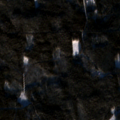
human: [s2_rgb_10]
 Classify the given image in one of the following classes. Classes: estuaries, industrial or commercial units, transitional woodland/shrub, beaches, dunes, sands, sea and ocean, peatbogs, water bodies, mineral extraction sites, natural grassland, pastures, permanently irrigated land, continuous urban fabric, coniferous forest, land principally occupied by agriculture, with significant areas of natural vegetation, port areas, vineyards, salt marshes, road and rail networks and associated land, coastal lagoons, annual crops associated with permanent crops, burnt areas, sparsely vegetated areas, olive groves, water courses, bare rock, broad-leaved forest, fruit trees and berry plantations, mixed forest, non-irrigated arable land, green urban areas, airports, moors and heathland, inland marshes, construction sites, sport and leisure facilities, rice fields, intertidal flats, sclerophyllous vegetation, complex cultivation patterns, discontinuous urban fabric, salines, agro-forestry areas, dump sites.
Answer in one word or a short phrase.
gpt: coniferous forest, mixed forest, transitional woodland/shrub